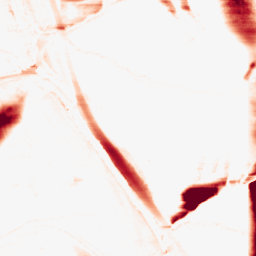
Category: morphological
Decomposition family: morphological_rect
Decomposition parameters: operation: opening
width: 50
height: 5
Upsampling method: bilinear
Upsampling parameters: scale: 2
Upsampling scale: 2